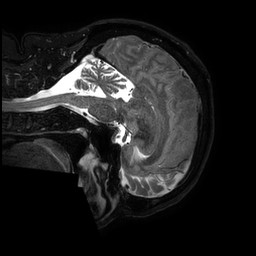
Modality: T2w
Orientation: sagittal
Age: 66
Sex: male
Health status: ill
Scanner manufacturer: philips
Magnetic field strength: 3 T
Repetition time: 3.5 s
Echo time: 0.3 s